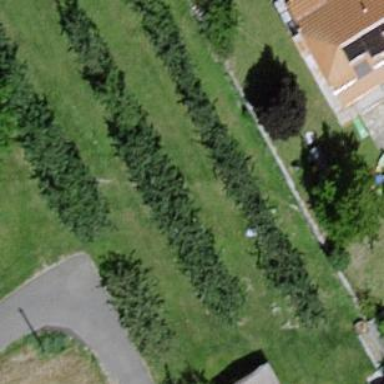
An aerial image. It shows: Orchard.